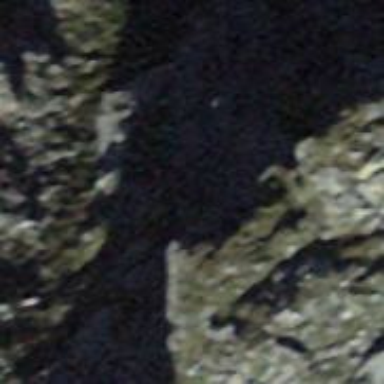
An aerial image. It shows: Natural cliff.